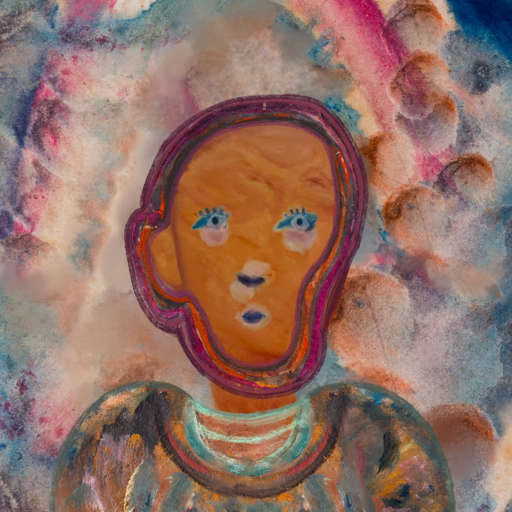
Background: Rupkatha, Head And Neck Front: Pious_Lady, Face Front: Hill_Girl, Bust: Boggyland, Hair Front: Hypocrite, Head Accessory: Blank, Second Necklace: Blank, Necklace: Blank, Baby: Blank